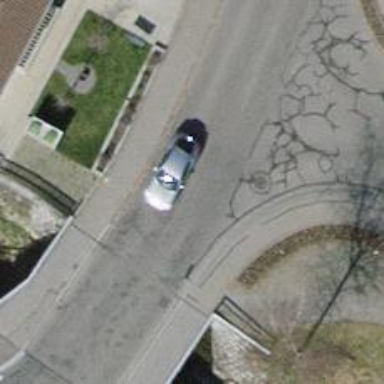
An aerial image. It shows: Uncontrolled road crossing with markings.